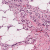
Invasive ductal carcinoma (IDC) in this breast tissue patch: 1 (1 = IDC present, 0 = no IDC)